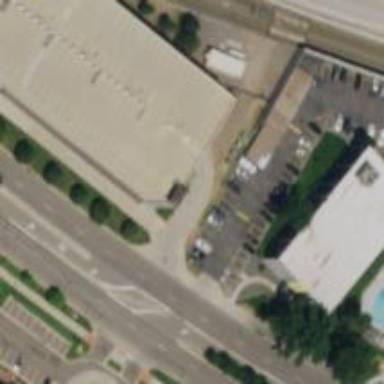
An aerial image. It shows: Path with crosswalk.